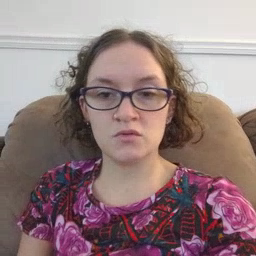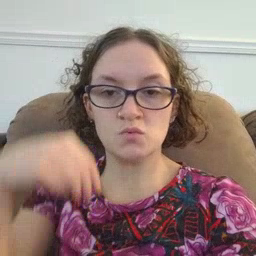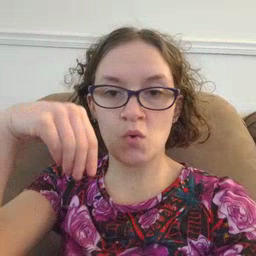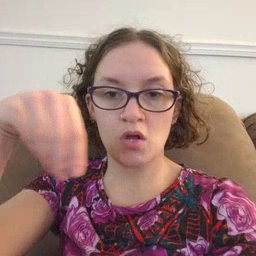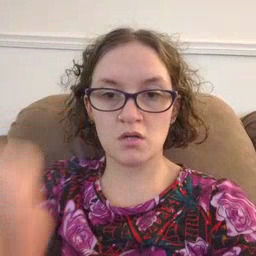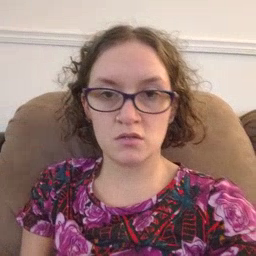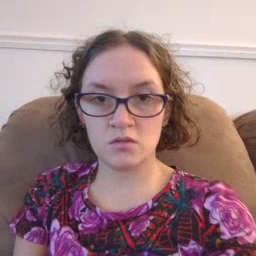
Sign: store